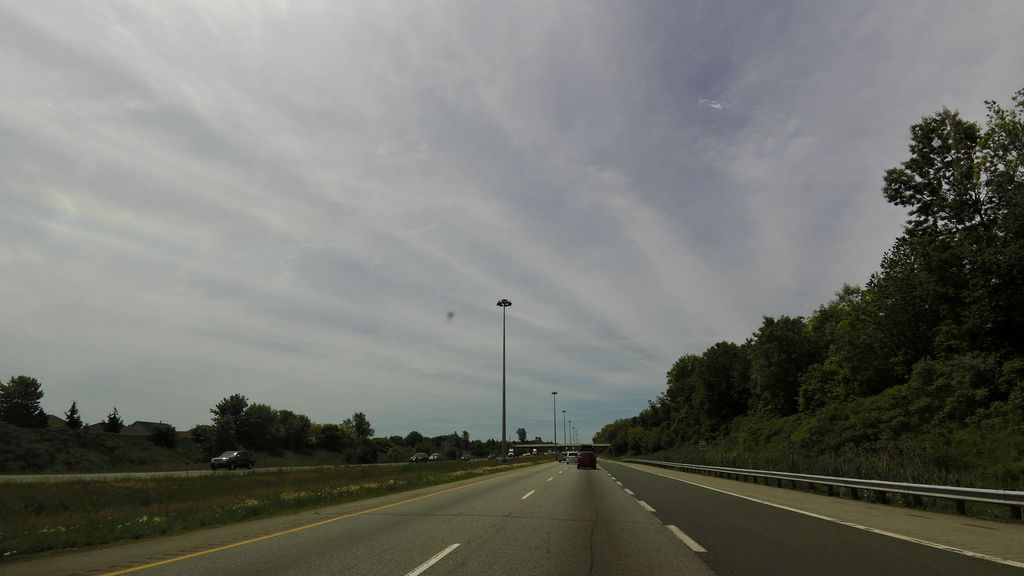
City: hamilton